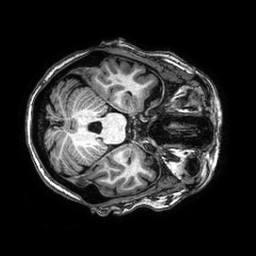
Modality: T1w
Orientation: axial
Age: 47
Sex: female
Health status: healthy